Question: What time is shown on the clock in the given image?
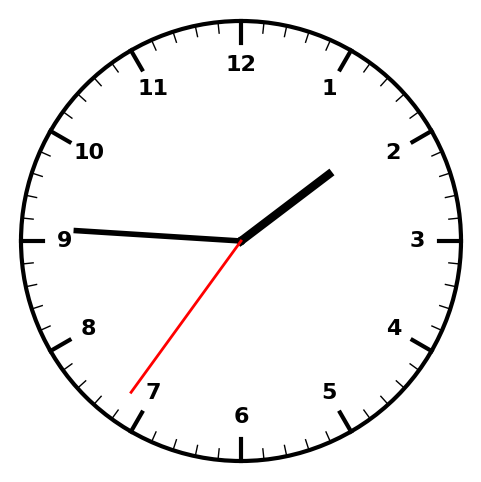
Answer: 01:45:36